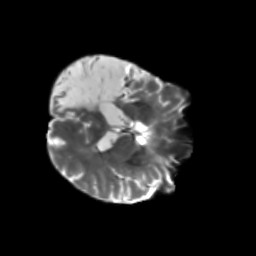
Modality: T2w
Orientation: axial
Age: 58
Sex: male
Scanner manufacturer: siemens
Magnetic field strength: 3 T
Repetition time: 5.25 s
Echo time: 0.08 s